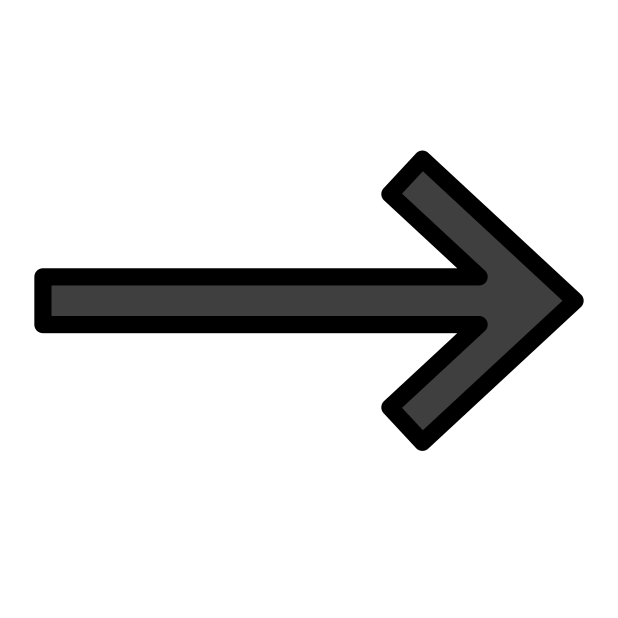
Emoji: ➡
Name: black rightwards arrow
Unicode: 0x27a1